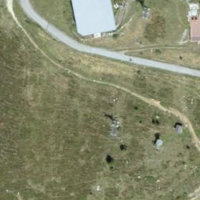
EUNIS habitat code: 26
Species observed at this site:
Silene dioica